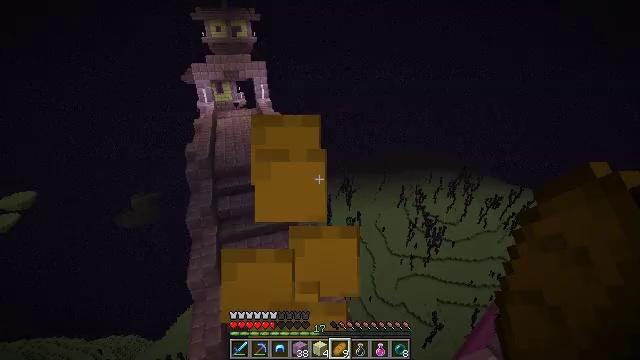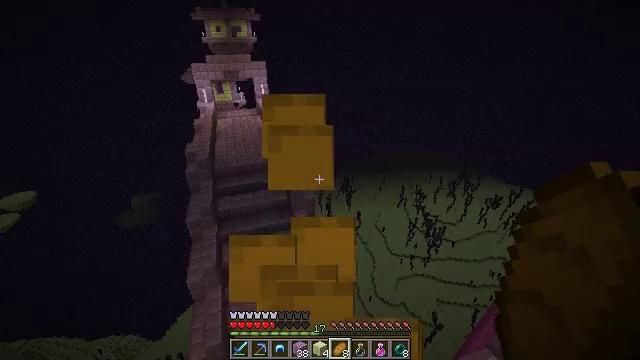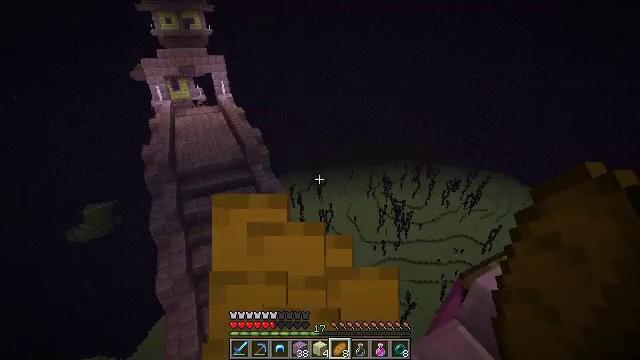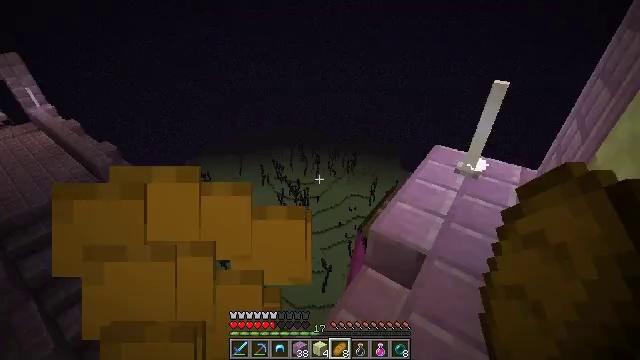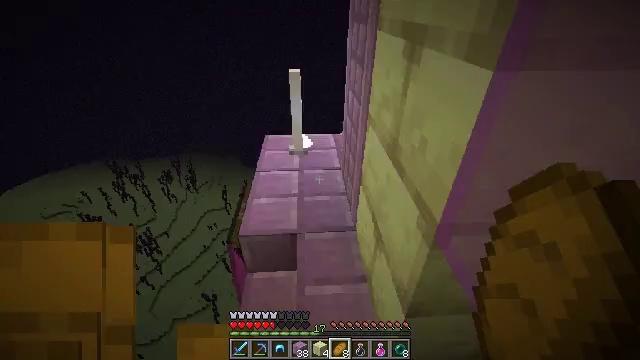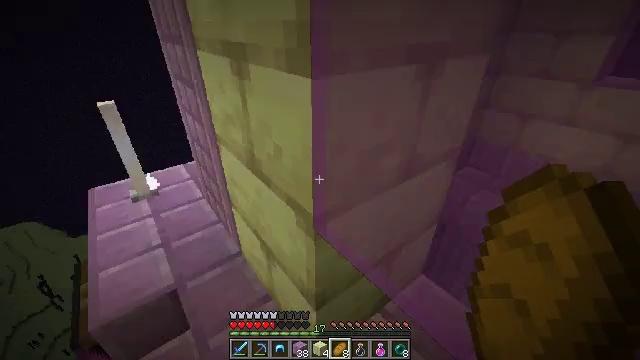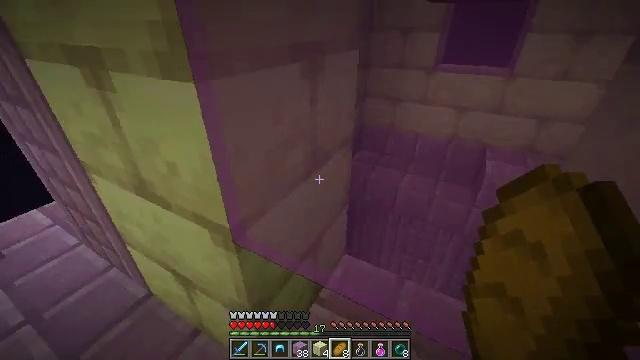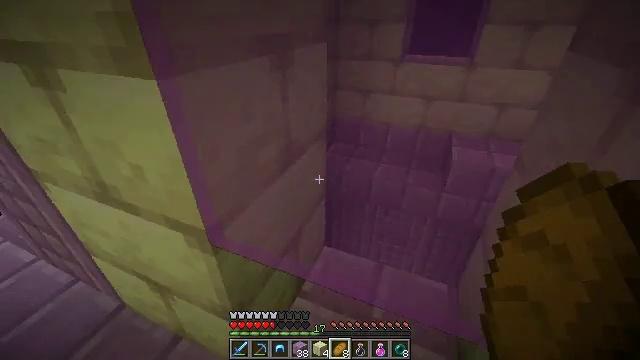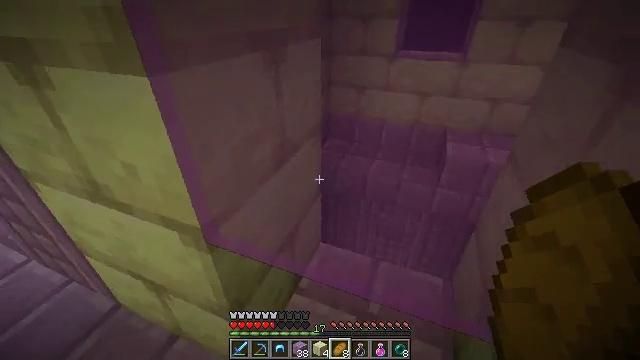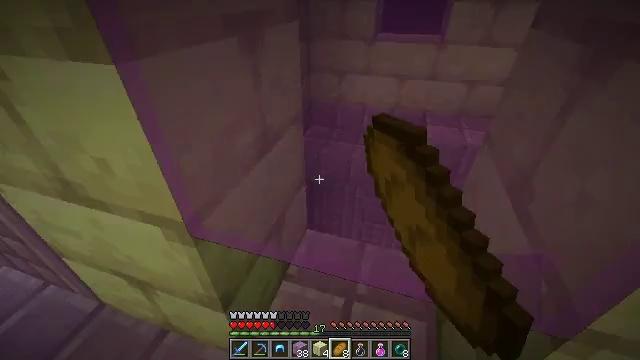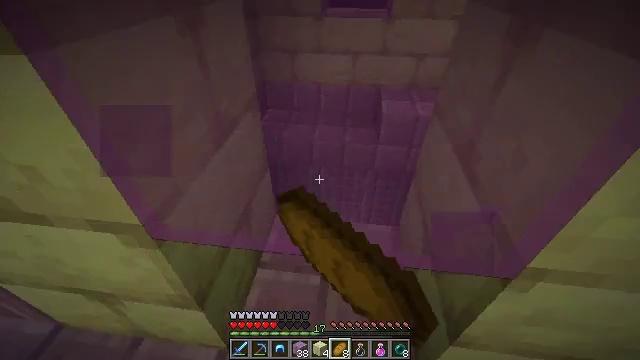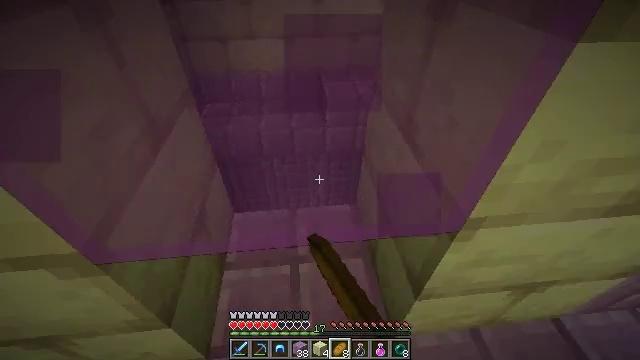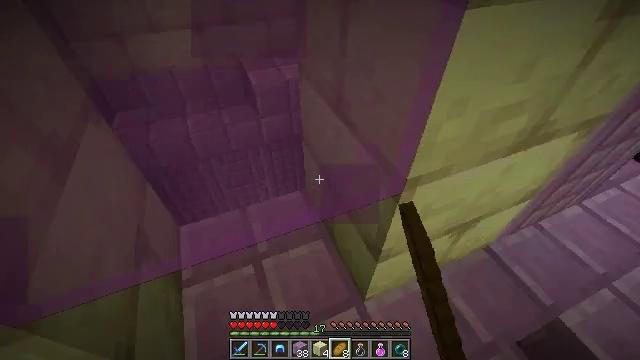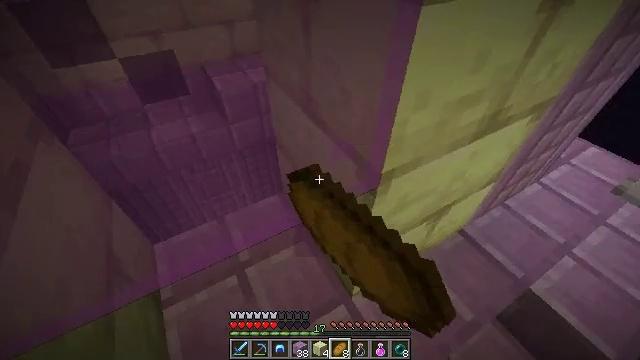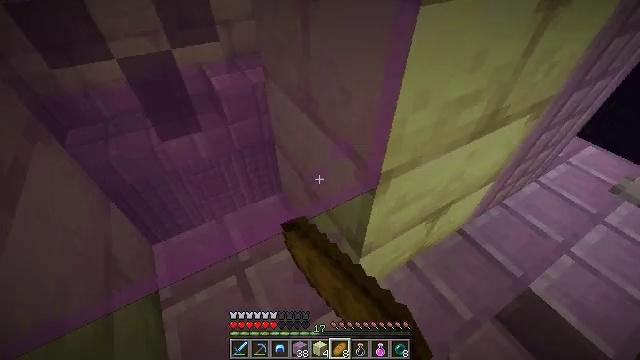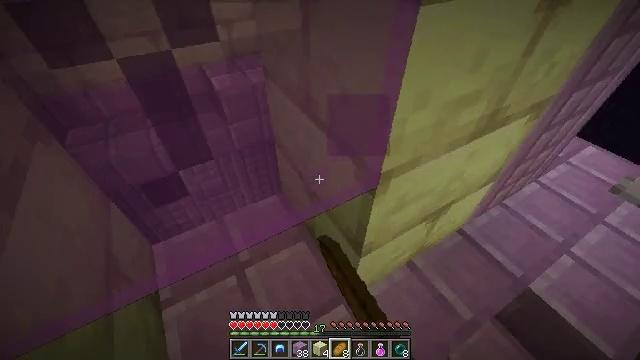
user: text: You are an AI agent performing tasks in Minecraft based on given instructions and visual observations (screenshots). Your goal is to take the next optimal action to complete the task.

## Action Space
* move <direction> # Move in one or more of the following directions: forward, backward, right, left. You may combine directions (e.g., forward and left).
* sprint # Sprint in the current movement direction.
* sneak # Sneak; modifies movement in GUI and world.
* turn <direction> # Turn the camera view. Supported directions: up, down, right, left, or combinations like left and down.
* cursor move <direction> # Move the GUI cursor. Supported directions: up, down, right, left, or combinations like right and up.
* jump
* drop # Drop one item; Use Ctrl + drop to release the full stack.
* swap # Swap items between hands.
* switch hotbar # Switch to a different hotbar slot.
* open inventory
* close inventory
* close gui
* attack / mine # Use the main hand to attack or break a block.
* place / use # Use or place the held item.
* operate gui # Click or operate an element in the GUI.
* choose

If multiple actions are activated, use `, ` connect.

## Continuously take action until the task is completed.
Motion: motion action
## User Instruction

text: Mine the magenta stained glass.
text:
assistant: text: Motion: use / place
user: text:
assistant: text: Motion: turn right and down, use / place
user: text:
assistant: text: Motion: turn right and down, use / place
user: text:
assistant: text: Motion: turn right
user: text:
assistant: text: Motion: turn right and up
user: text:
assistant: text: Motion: turn right
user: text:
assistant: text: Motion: turn right and down
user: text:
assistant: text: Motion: turn right, attack / mine
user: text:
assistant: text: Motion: turn right and down, attack / mine
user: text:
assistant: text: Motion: turn right and down, attack / mine
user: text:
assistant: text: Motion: turn right and down, attack / mine
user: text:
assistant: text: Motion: turn right and down, attack / mine
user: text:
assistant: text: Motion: turn right, attack / mine
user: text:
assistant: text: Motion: attack / mine
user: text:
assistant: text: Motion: attack / mine
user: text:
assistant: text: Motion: attack / mine
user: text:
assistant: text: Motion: turn left, attack / mine
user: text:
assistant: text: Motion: turn left and up, attack / mine
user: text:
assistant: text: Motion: turn left, attack / mine
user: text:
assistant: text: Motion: attack / mine
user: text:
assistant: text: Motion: attack / mine
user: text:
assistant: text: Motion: turn left and up, attack / mine
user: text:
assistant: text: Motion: turn left and up, attack / mine
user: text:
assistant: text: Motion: attack / mine
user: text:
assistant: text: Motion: attack / mine
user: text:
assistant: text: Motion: attack / mine